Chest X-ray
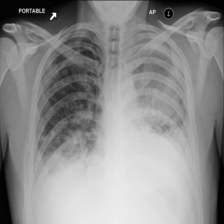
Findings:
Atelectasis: negative
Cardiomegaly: negative
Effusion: positive
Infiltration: positive
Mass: negative
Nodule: negative
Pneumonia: negative
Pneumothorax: negative
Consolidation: positive
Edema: negative
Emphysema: negative
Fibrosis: negative
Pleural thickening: negative
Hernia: negative